Question: I'm a big fan of the flexible boxes in CSS3, but I have a situation where they're behaving a bit weird. Within an '<li>', I have a text and a time that I want to display next to each other:
'''
<li>
<span>Lorem ipsum dolor sit amet</span>
<time>10:25</time>
</li>
'''
This time should be aligned to the right. Some simple CSS should suffice.
'''
#flexbox li {
display: flex;
}
#flexbox li time {
margin-left: auto;
}
'''
For the most part if works just fine, but when the text gets a bit bigger...

As you can see, it crosses the edge of my containing '<div>'. I've created <URL> nothing changed.
I noticed that the effect is less when using Firefox, but still crossing the boundary of the containing element. It seems to a browser bug though. Using Chrome 35 and Firefox 30 (the current latest versions). Any ideas how to best deal with this?
As always, thanks in advance.
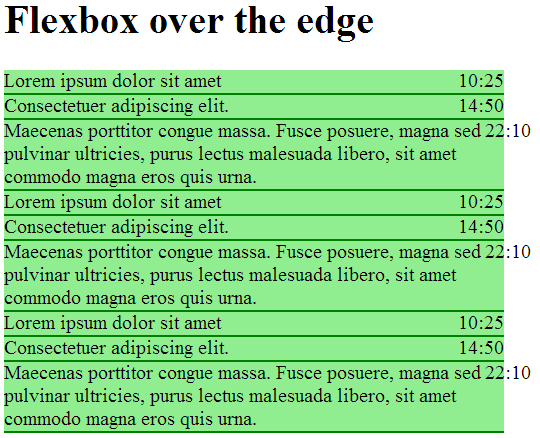
Answer: For the cases in which the 'time' overflows, I noticed that the 'spans''s are sized a little wider than the text they contain. Here is an image to show what I mean: <URL>
As I understand, the width of flex items should be based on the content they contain (which the case for the flex items that have less text). I observed that adding 'flex: 1 1 0;' to the 'span''s <URL> this inconsistency, but I still don't understand why it's needed.
'''
#flexbox li span {
flex: 1;
}
'''